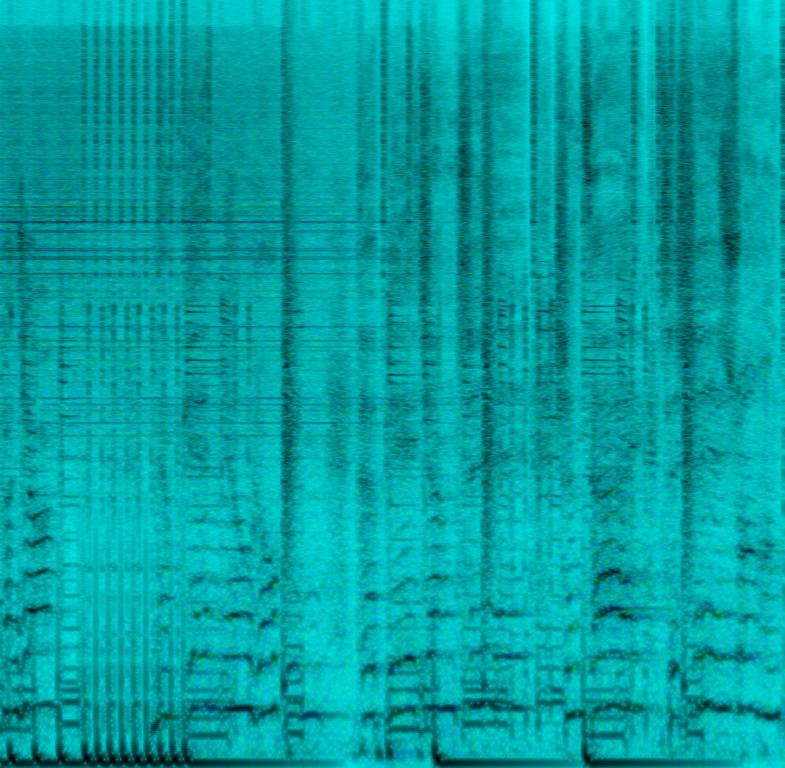
This song is a vocal duet of male singers in a foreign language . The tempo is medium fast with an animated electric guitar melody, boomy bass drops, digital drums and synthesiser arrangements. The music is buoyant, youthful,punchy, groovy and emphatic with mellow vocals. This song is contemporary Pop.